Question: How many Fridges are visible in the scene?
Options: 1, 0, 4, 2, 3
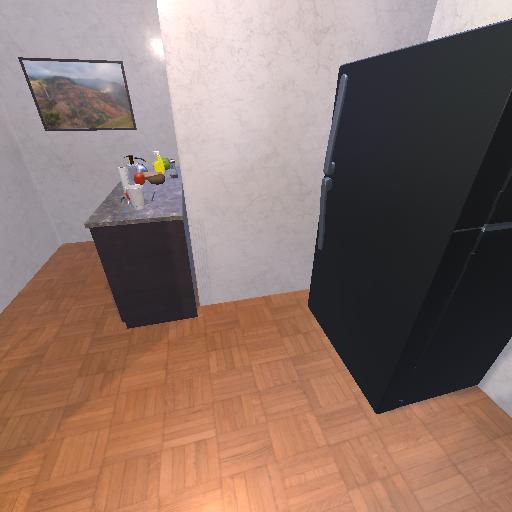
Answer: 1